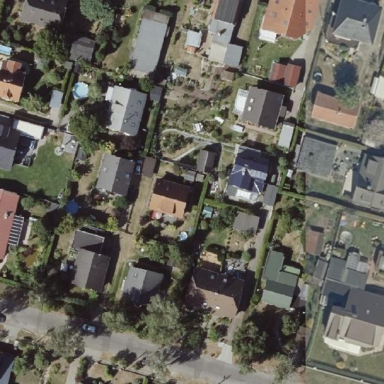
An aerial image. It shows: Residential area.